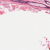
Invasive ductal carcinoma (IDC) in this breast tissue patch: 0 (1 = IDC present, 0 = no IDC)